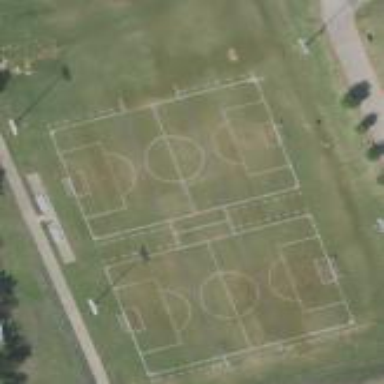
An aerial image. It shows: Soccer pitch with grass surface for leisure and sports.